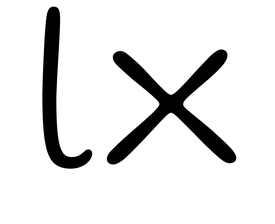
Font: Gluten_ExtraLight